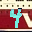
Label: 4